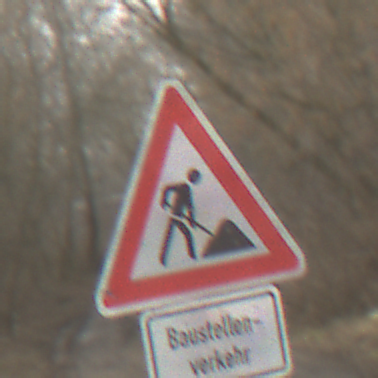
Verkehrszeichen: Arbeitsstelle
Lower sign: HinweiseAufGefahrenDurchVerbaleAngabe6
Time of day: MorningAfternoon
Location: Outdoor (Nature)
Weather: PartlyCloudy
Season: Winter
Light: Natural